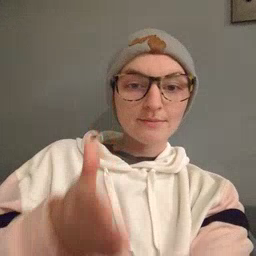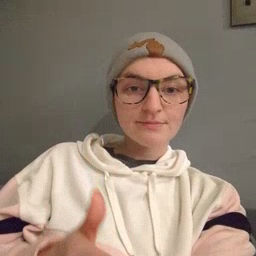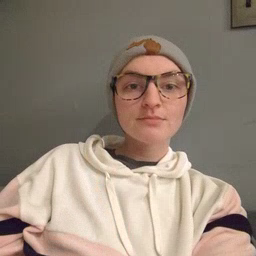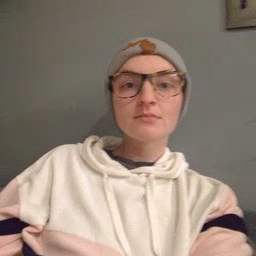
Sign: will